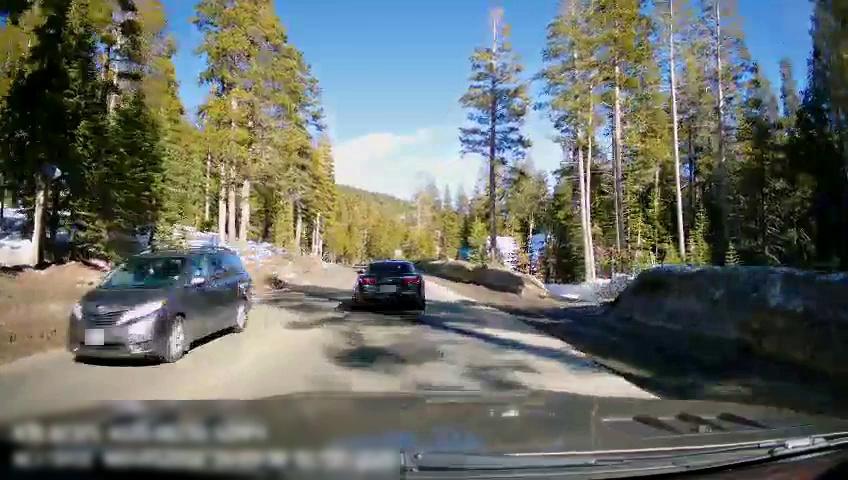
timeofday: Day
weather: Sunny
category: Drivable Space
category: Vehicles | Van
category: Vehicles | Car